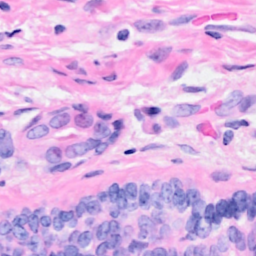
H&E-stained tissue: Breast